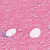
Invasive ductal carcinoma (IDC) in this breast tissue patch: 0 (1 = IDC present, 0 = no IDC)